Question: First of all, there are similar questions like <URL> but I have neither some external libs nor a lib folder nor some included jars or something, so I wonder what I'm doing wrong by running Android Junit tests.
My project structure looks like this:

As you can see I have a separate project for Android JUnit tests. The testing class looks like this:
'''
public class PersistenceManager {
private static final String FILENAME = "kpzwien_storage";
public static void persist(String data, Context context) throws IOException {
FileOutputStream fos = context.openFileOutput(FILENAME, Context.MODE_PRIVATE);
fos.write(data.getBytes());
fos.close();
}
public static String read(Context context) throws IOException {
FileInputStream fis = context.openFileInput(FILENAME);
StringBuffer fileContent = new StringBuffer("");
byte[] buffer = new byte[1024];
while (fis.read(buffer) != -1) {
fileContent.append(new String(buffer));
}
return fileContent.toString();
}
}
'''
and here is its test case:
'''
public class PersistenceManagerTest extends AndroidTestCase {
private final String FILENAME_PREFIX = "test.";
@Before
public void setUp() {
MockContentResolver resolver = new MockContentResolver();
RenamingDelegatingContext renamingDelegatingContext = new RenamingDelegatingContext(new MockContext(), getContext(), FILENAME_PREFIX);
Context context = new IsolatedContext(resolver, renamingDelegatingContext);
setContext(context);
}
public void testPersistAndRead() throws IOException {
String testData = "foobar";
PersistenceManager.persist(testData, getContext());
String result = PersistenceManager.read(getContext());
assertEquals(testData, result);
}
}
'''
The manifest of the test project looks like this:
'''
<?xml version="1.0" encoding="utf-8"?>
<manifest xmlns:android="http://schemas.android.com/apk/res/android"
package="net.devgems.android.kurzparkzonewien.androidtests"
android:versionCode="1"
android:versionName="1.0" >
<uses-sdk android:minSdkVersion="4" />
<instrumentation
android:name="android.test.InstrumentationTestRunner"
android:targetPackage="net.devgems.android.kurzparkzonewien.activities" />
<application
android:icon="@drawable/ic_launcher"
android:label="@string/app_name" >
<uses-library android:name="android.test.runner" />
</application>
</manifest>
'''
targetPackage is the application that the Instrumentation object will run against which is is identified by the package name assigned in its manifest file by the element. (Source: <URL>
The name of the package in my main project is
> package="net.devgems.android.kurzparkzonewien.activities"
So it is exactly where targetPackage points to. If I run as "Android JUnit test", I always get a NoClassDefFoundError but why? Any ideas? I'm using , .
At last here is the logcat output:
> 09-22 16:00:12.745: I/TestRunner(1528):
java.lang.NoClassDefFoundError:
net.devgems.android.kurzparkzonewien.controller.PersistenceManager
09-22 16:00:12.745: I/TestRunner(1528): at
net.devgems.android.kurzparkzonewien.androidtests.PersistenceManagerTest.testPersistAndRead(PersistenceManagerTest.java:32)
09-22 16:00:12.745: I/TestRunner(1528): at
java.lang.reflect.Method.invokeNative(Native Method) 09-22
16:00:12.745: I/TestRunner(1528): at
java.lang.reflect.Method.invoke(Method.java:521) 09-22 16:00:12.745:
I/TestRunner(1528): at
junit.framework.TestCase.runTest(TestCase.java:154) 09-22
16:00:12.745: I/TestRunner(1528): at
junit.framework.TestCase.runBare(TestCase.java:127) 09-22
16:00:12.745: I/TestRunner(1528): at
junit.framework.TestResult$1.protect(TestResult.java:106) 09-22
16:00:12.745: I/TestRunner(1528): at
junit.framework.TestResult.runProtected(TestResult.java:124) 09-22
16:00:12.745: I/TestRunner(1528): at
junit.framework.TestResult.run(TestResult.java:109) 09-22
16:00:12.745: I/TestRunner(1528): at
junit.framework.TestCase.run(TestCase.java:118) 09-22 16:00:12.745:
I/TestRunner(1528): at
android.test.AndroidTestRunner.runTest(AndroidTestRunner.java:169)
09-22 16:00:12.745: I/TestRunner(1528): at
android.test.AndroidTestRunner.runTest(AndroidTestRunner.java:154)
09-22 16:00:12.745: I/TestRunner(1528): at
android.test.InstrumentationTestRunner.onStart(InstrumentationTestRunner.java:430)
09-22 16:00:12.745: I/TestRunner(1528): at
android.app.Instrumentation$InstrumentationThread.run(Instrumentation.java:1447)
09-22 16:00:12.745: I/TestRunner(1528): ----- end exception -----
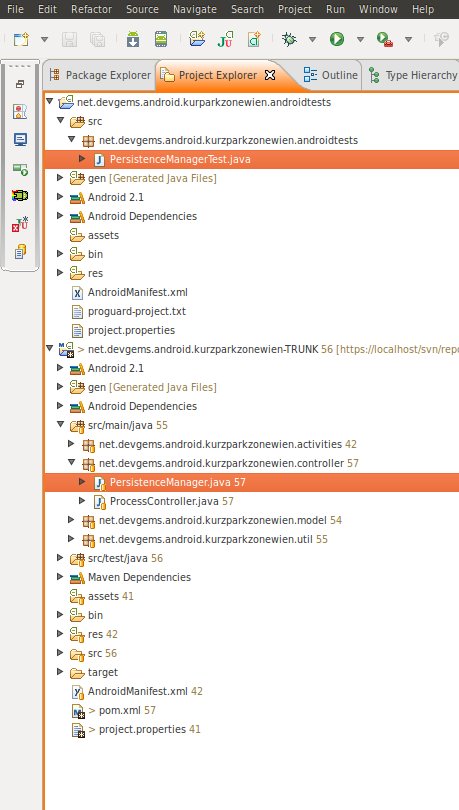
Answer: I found the solution. But it's actually some kind of workaround because I can't image that I usually need to tinker like this (maybe someone knows a better solution?):
My main project is a Maven project, in this project I have to set configured the output folders from to /, and . I've done that because otherwise my JUnit tests from main project would not find the latest code changes as long as I do not run . If the output folders are , I don't need to run to have the latest changes in my tests.
The problem is now that the Android test project doesn't find the compiled sources when they are stored in main project's target. When I set the output folder in main project to bin and run , the Android test project can find the classes now. I have to do this just once. When I set it back to , both my Android tests still run and my main JUnit tests run. When I change the methods in the main project, the test project immediately recognize the changes, so that means it doesn't use binary jar or something (which is indeed very good, although I don't understand why it finds it now, although I set it back to target?).
Adding these two lines to main project's pom to build section solves the issue, so I don't need a workaround anymore.
'''
<outputDirectory>bin/classes</outputDirectory>
<testOutputDirectory>bin/test-classes</testOutputDirectory>
'''